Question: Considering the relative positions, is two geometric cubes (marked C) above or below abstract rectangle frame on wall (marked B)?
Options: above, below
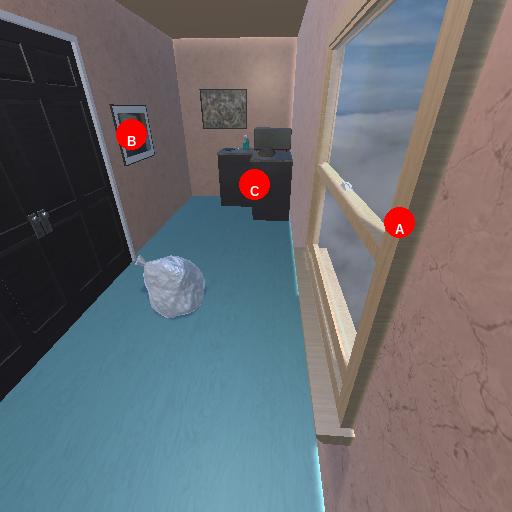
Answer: above